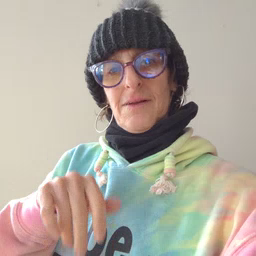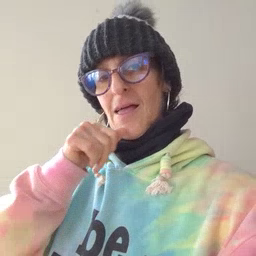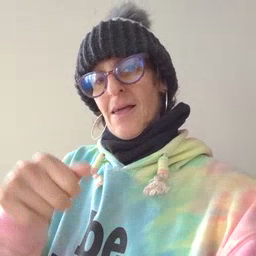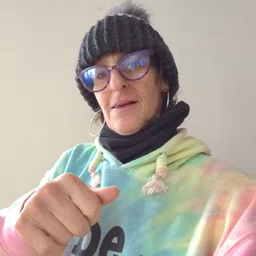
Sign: hide